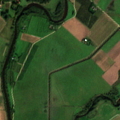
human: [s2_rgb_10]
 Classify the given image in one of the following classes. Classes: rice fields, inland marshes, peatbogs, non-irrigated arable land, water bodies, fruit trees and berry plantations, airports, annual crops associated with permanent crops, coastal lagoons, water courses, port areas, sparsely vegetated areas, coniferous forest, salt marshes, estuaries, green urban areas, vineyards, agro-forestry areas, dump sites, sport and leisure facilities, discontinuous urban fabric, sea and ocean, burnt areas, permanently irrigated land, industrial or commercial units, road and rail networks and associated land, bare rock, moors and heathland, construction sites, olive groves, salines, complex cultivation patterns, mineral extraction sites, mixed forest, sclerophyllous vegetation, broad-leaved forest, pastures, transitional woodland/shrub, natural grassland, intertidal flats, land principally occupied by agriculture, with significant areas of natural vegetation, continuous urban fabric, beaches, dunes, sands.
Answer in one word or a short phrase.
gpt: non-irrigated arable land, pastures, complex cultivation patterns, land principally occupied by agriculture, with significant areas of natural vegetation